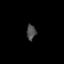
Tissue: skin
Cell type: Epithelial cells
Senescence score: 0.2797
Nuclear area (px): 138
Mean DAPI intensity: 76.232